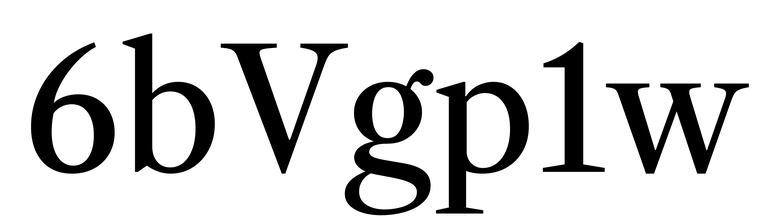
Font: LibreCaslonText_Regular